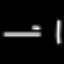
Label: line